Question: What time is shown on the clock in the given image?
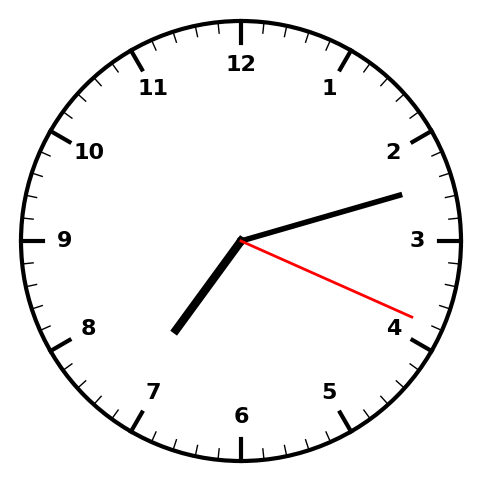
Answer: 07:12:19